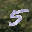
Label: 5